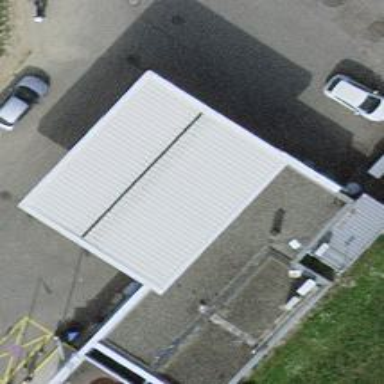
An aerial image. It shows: Fuel station.